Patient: sex M, age 60
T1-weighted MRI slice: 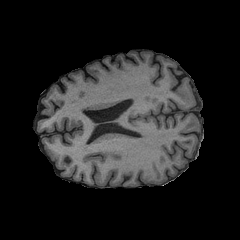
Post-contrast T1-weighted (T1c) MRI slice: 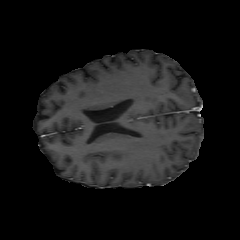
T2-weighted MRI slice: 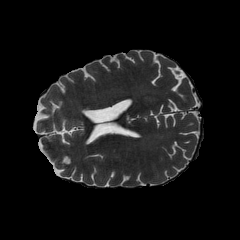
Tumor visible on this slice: no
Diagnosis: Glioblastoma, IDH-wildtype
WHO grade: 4